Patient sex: M
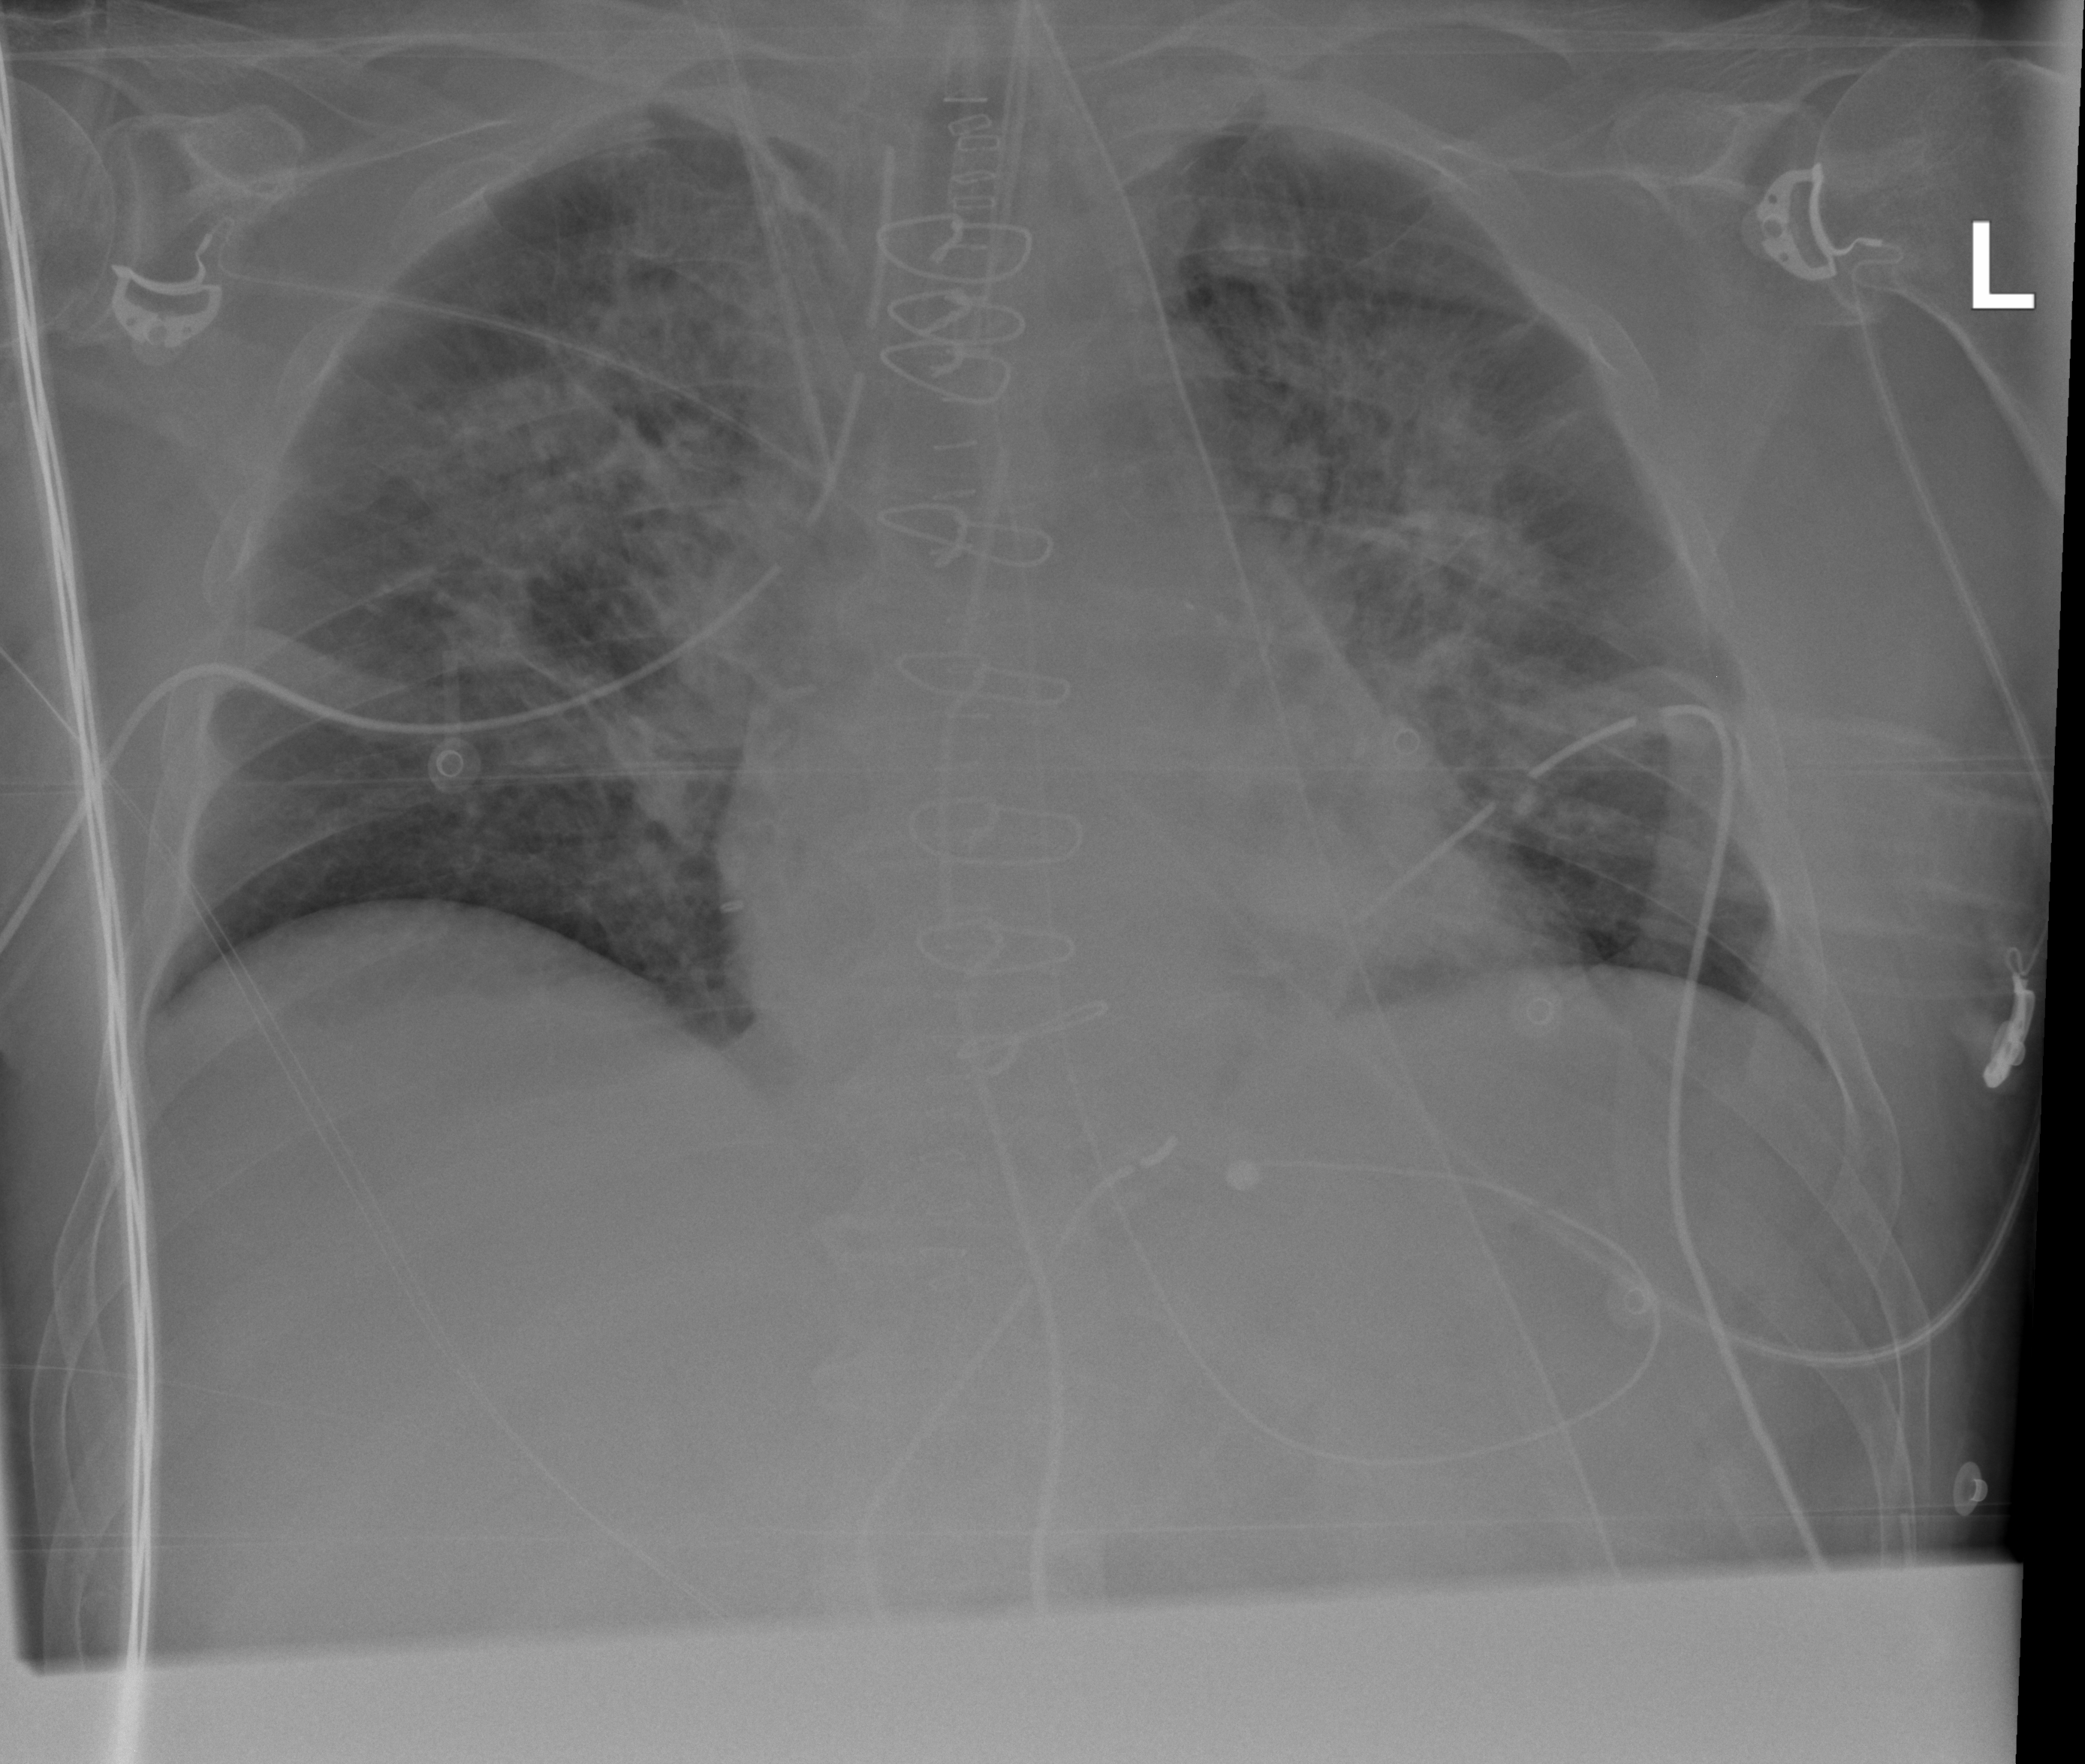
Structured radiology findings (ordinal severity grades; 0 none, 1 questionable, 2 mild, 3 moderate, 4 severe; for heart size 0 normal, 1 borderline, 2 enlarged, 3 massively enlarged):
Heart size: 0
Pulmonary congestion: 3
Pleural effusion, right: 0
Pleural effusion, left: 0
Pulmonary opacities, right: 3
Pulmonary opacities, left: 3
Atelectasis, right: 2
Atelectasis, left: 2